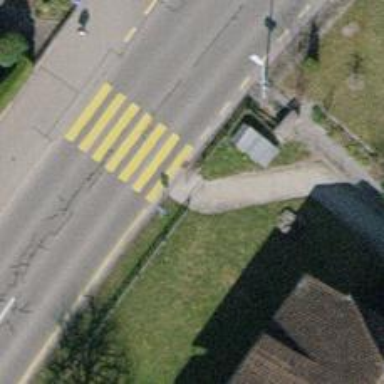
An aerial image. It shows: Cycle barrier.